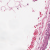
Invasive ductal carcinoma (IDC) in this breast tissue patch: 0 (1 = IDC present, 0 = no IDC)